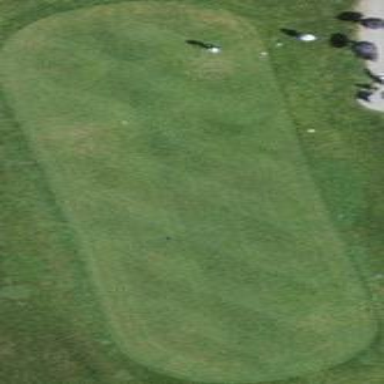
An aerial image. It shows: Golf tee on grassy land.